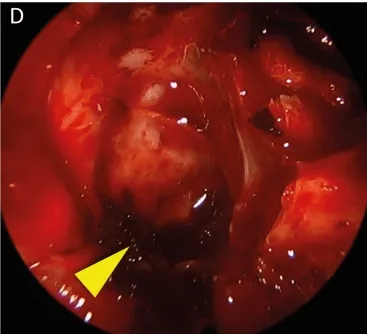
Transpterygoid approach to access sphenoid meningoencephalocele. Following the retraction, no herniated brain tissue was observed in the sphenoid sinus (arrowhead, D).
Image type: endoscopy (gi_endoscopy)